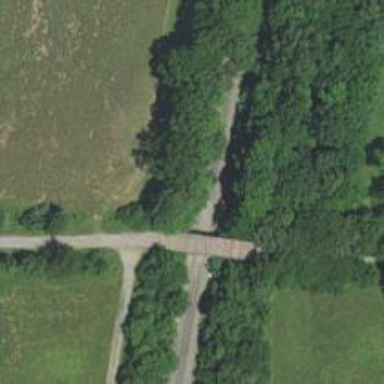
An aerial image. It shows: Residential road with bridge.